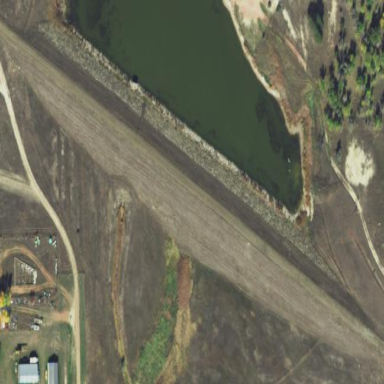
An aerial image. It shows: Dam along waterway.